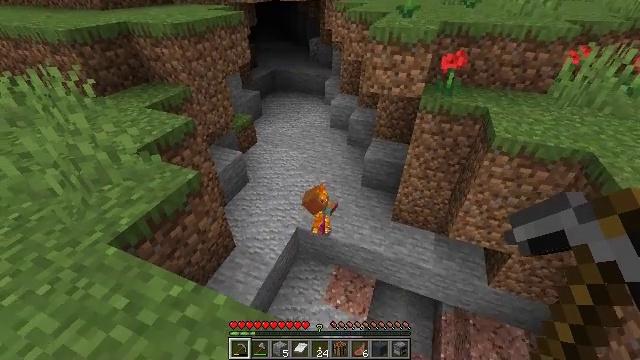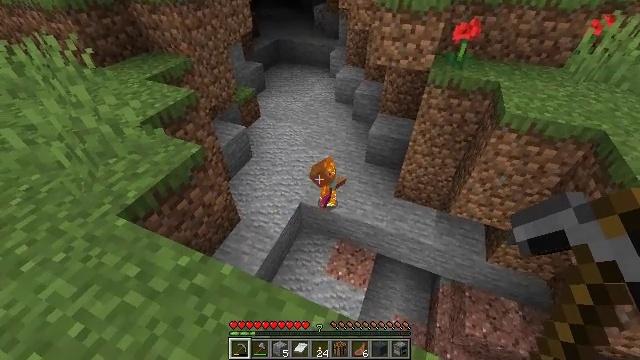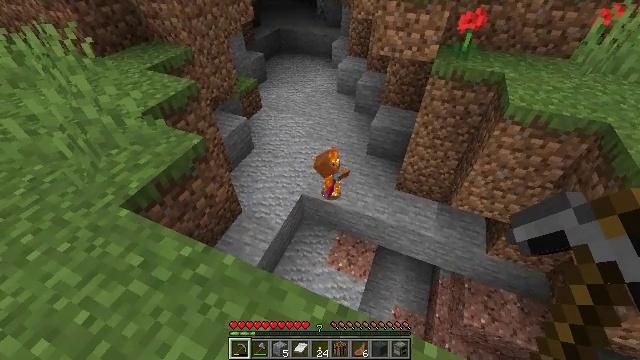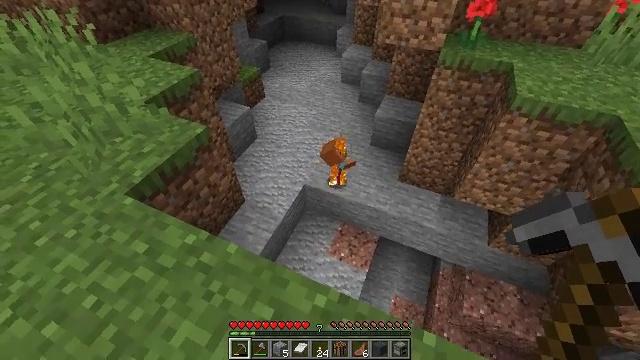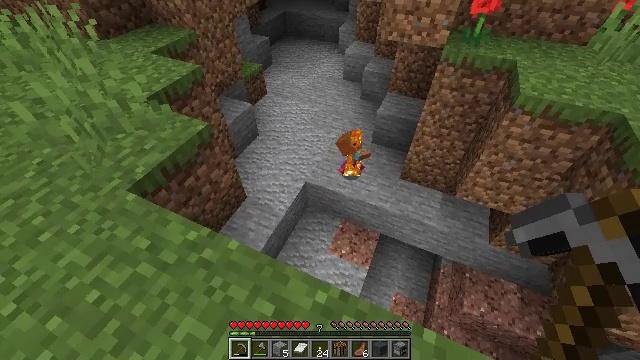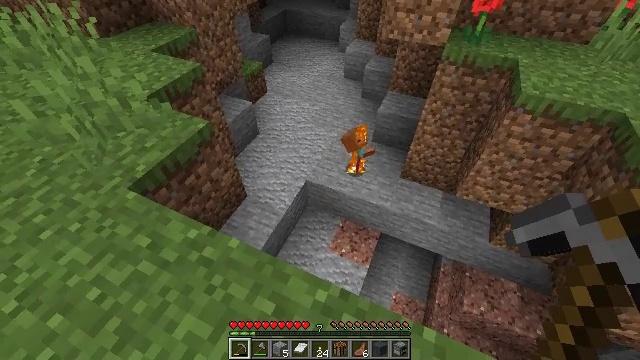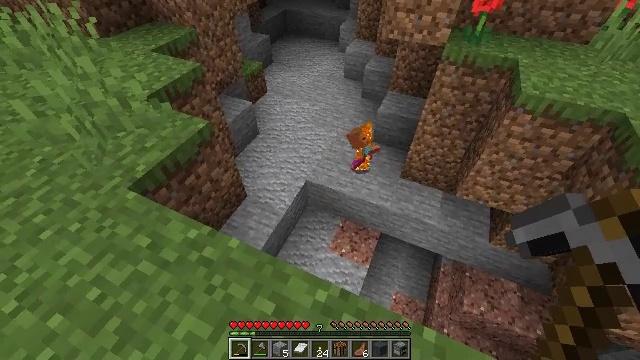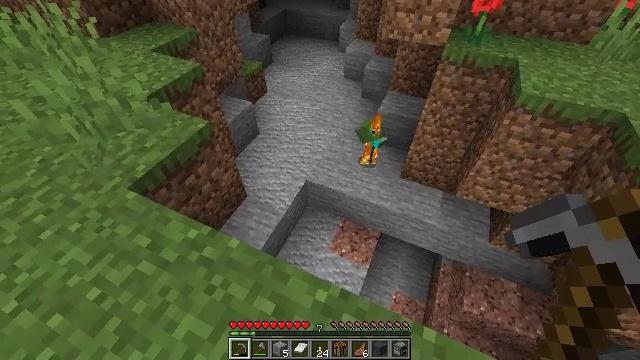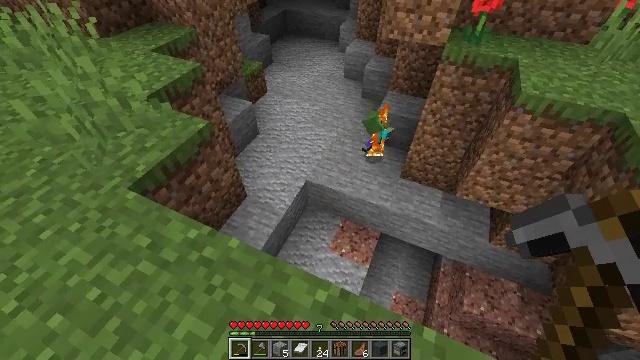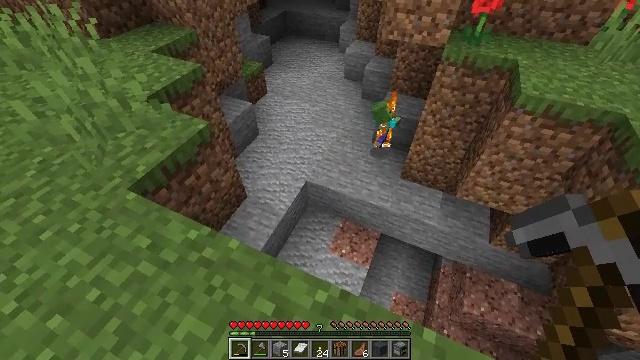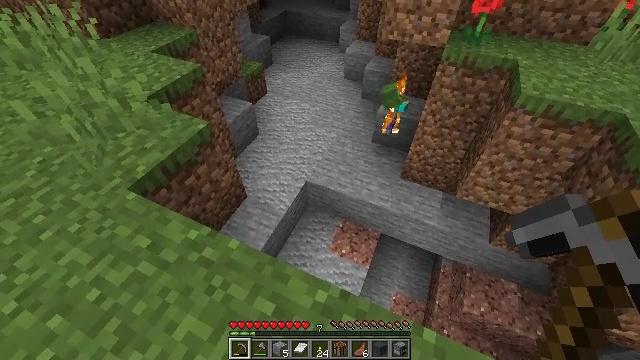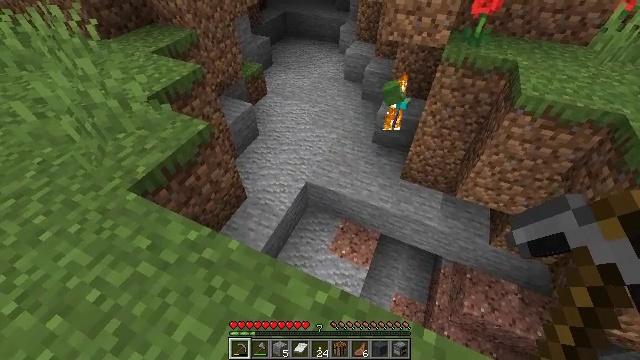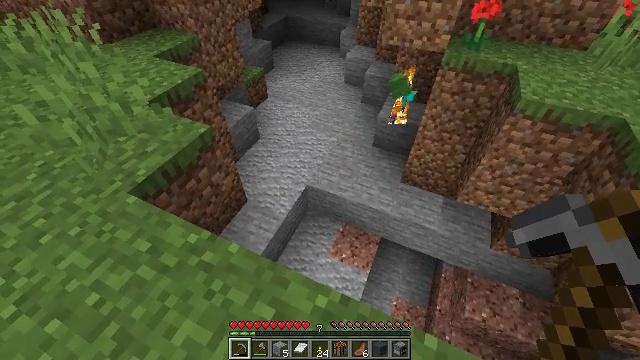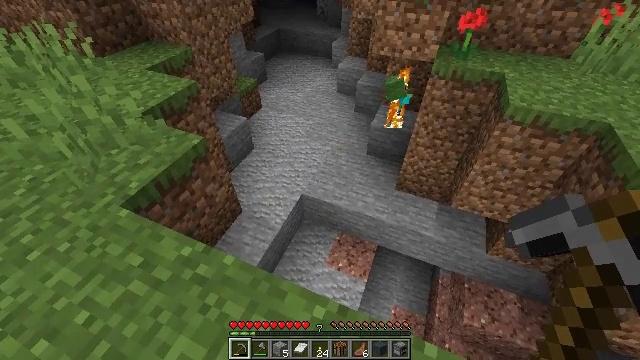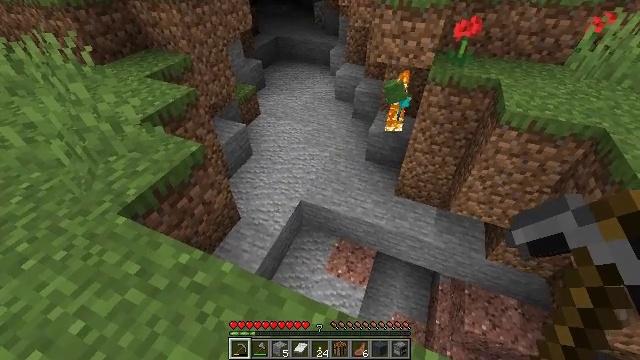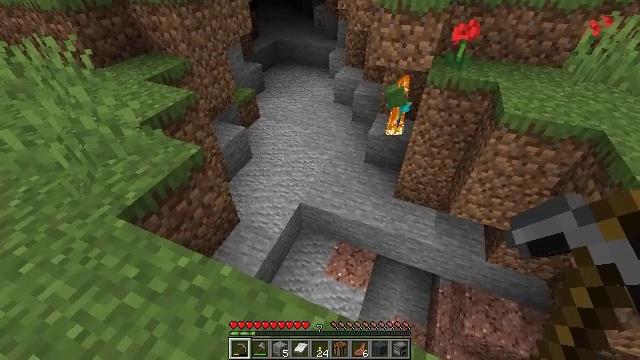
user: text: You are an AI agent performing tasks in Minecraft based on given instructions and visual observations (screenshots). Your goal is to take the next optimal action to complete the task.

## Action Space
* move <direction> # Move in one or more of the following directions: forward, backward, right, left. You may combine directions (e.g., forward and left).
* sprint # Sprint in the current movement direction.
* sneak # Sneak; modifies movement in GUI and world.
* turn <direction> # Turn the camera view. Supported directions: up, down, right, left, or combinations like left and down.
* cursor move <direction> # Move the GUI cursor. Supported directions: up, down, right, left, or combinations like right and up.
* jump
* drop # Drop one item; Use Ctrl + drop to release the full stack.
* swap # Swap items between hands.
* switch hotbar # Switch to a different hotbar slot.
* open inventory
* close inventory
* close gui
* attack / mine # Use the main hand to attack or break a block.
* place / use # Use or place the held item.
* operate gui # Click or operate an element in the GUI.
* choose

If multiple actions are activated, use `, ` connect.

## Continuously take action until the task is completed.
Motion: motion action
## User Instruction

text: Collect the pumpkin by holding left button.
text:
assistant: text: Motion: turn left and down
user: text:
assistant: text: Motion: turn down
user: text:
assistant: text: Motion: turn down
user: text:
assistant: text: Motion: no_op
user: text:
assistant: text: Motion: no_op
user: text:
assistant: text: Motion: no_op
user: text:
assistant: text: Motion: no_op
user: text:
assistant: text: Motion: no_op
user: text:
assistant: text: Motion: no_op
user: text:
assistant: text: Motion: no_op
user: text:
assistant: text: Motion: no_op
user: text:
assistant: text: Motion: no_op
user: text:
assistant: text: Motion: turn right and up
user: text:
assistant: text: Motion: turn up
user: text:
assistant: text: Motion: no_op
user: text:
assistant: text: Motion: no_op
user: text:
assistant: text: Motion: no_op
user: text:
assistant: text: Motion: turn up
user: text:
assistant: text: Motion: turn up
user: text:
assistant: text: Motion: turn up
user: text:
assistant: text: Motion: turn up
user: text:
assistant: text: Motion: no_op
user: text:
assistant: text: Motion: turn up
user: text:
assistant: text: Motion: no_op
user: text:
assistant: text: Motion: no_op
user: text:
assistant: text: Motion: no_op
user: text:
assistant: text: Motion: no_op
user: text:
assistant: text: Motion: no_op
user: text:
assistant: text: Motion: no_op
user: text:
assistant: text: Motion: no_op